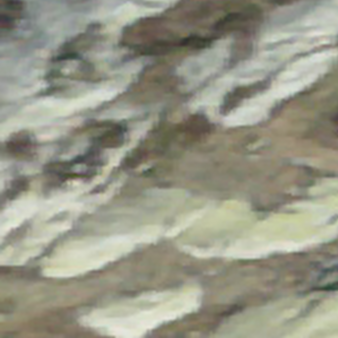
Label: other